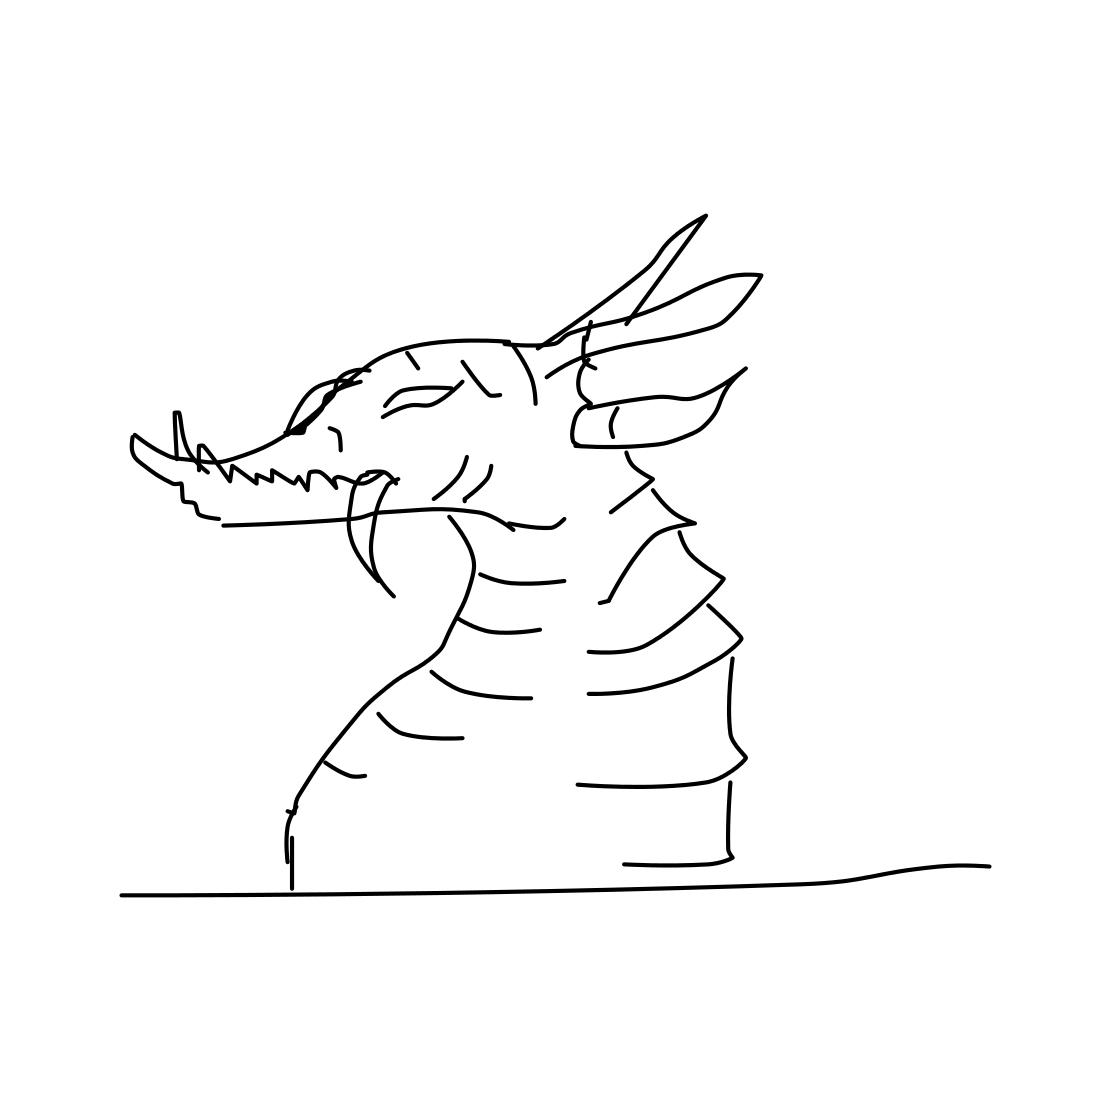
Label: dragon